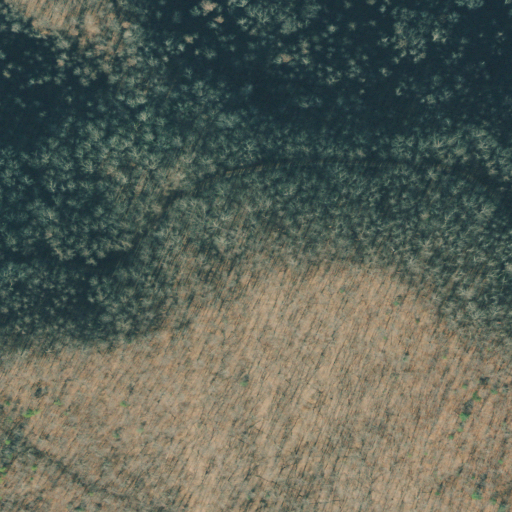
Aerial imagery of mountain in Georgia named Ivylog Mountain containing deciduous forest, mixed forest, open development, and evergreen forest